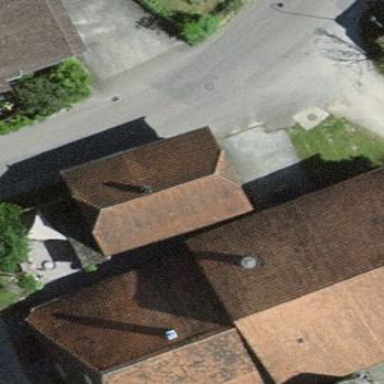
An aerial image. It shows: Residential building.